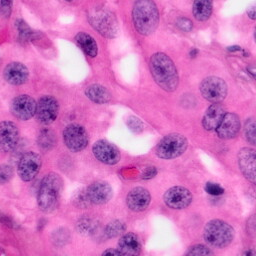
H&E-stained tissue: Pancreatic